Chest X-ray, PA view. Patient: 64 years old, sex M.
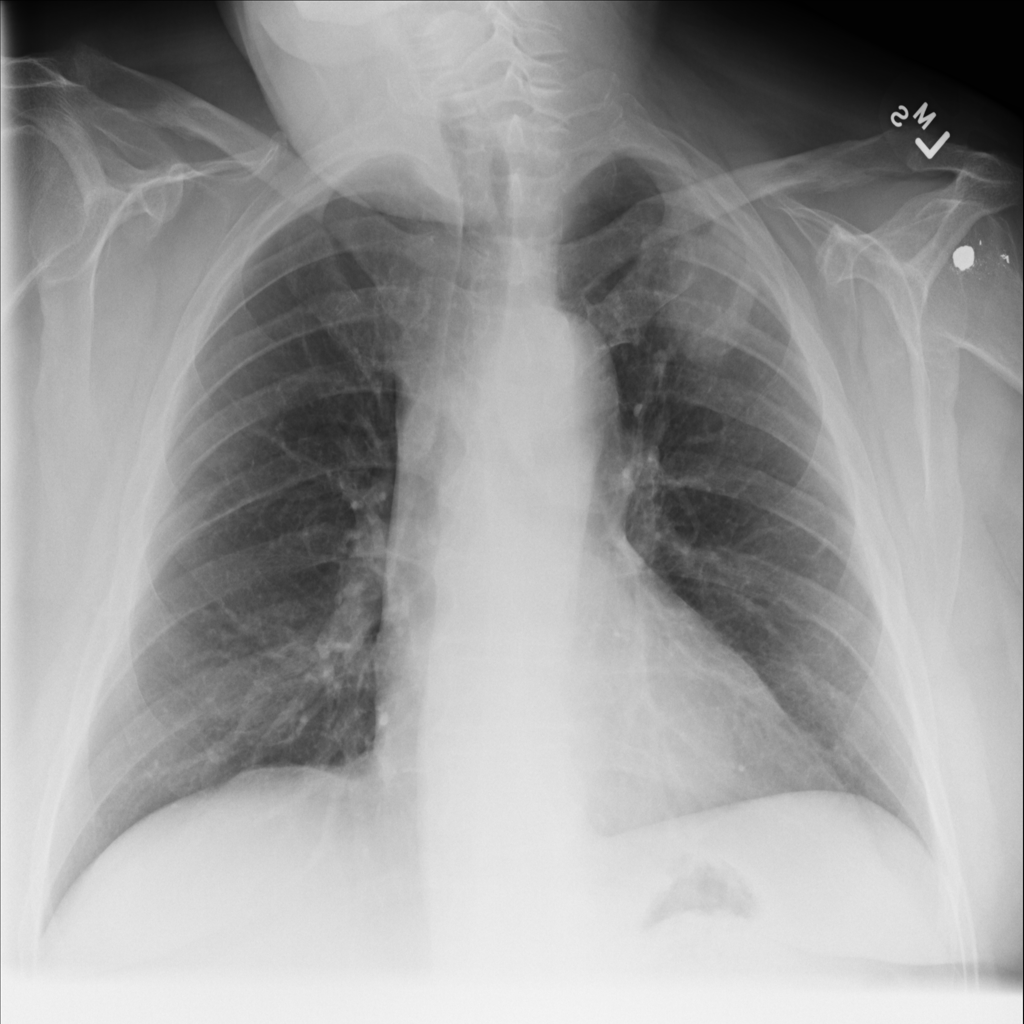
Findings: Pleural_Thickening